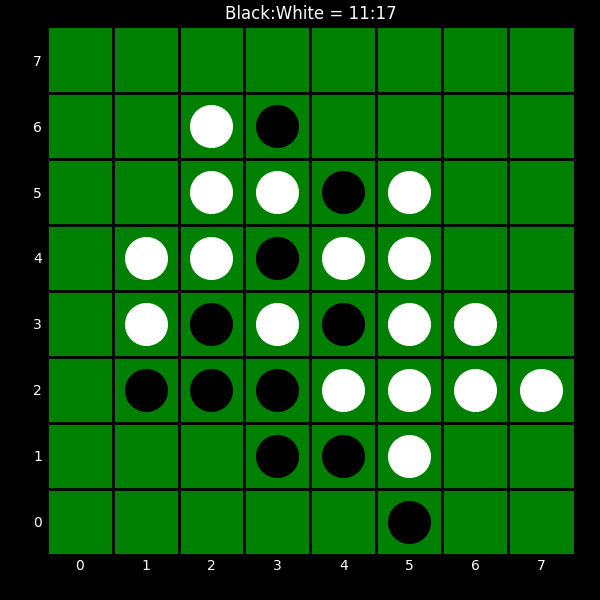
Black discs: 11
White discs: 17